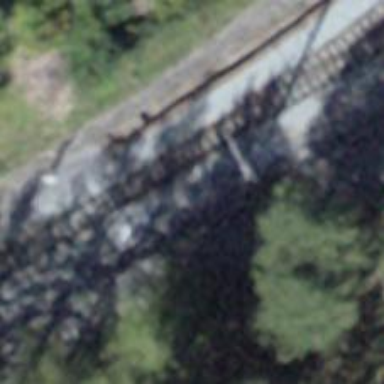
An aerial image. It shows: Narrow-gauge railway with single track. The railway is electrified with contact line.